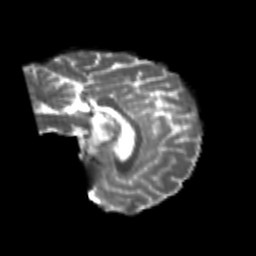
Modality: T2w
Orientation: sagittal
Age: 26
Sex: female
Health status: healthy
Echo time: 0.074 s